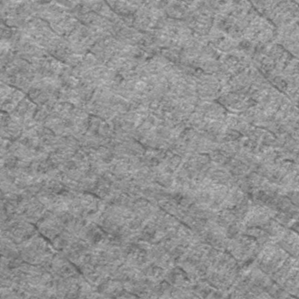
Label: frost